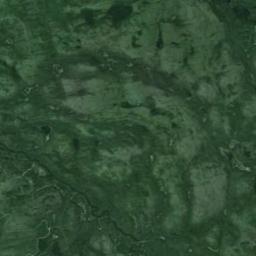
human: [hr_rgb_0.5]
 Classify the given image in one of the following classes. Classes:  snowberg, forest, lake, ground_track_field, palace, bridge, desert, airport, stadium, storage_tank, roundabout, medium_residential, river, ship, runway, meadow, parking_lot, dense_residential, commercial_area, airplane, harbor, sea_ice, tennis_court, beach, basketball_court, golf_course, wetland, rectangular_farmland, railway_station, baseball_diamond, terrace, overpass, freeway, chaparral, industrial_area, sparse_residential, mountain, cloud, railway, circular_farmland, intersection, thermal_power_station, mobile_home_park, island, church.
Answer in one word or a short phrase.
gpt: wetland